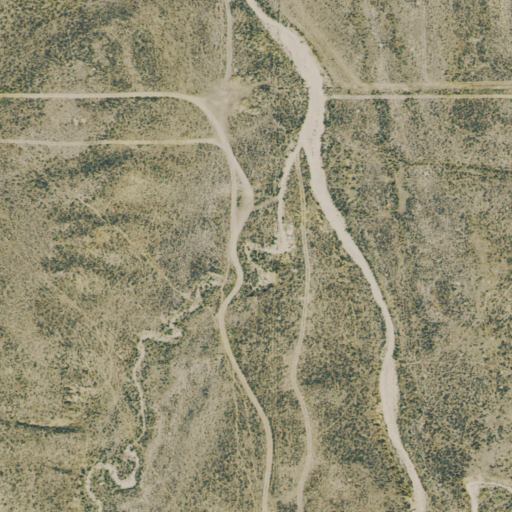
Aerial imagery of valley in Colorado named Housel Gulch containing shrub and grassland